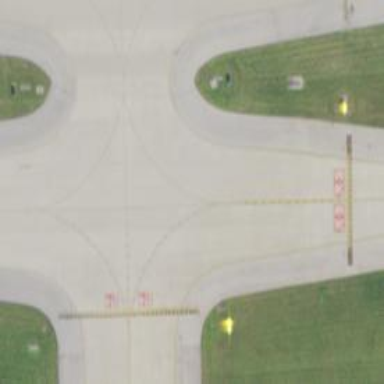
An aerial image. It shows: Image of taxiway at airport.